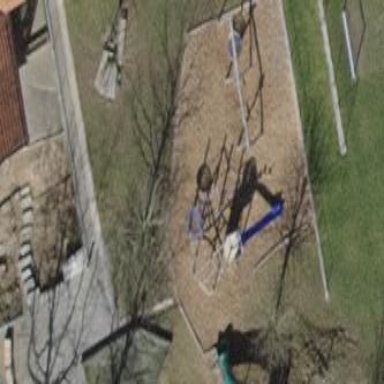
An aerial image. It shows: Playground area with building nearby.